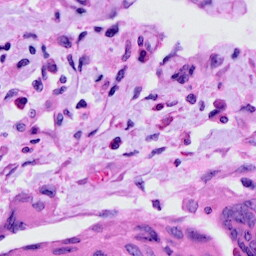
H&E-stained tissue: Cervix